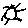
Label: sun